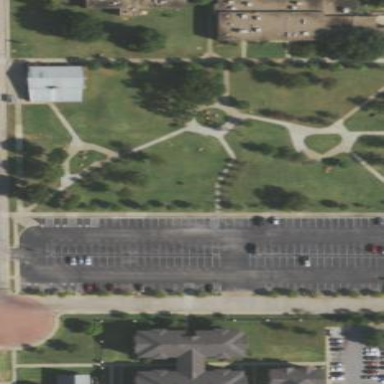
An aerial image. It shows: Park.